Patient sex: M
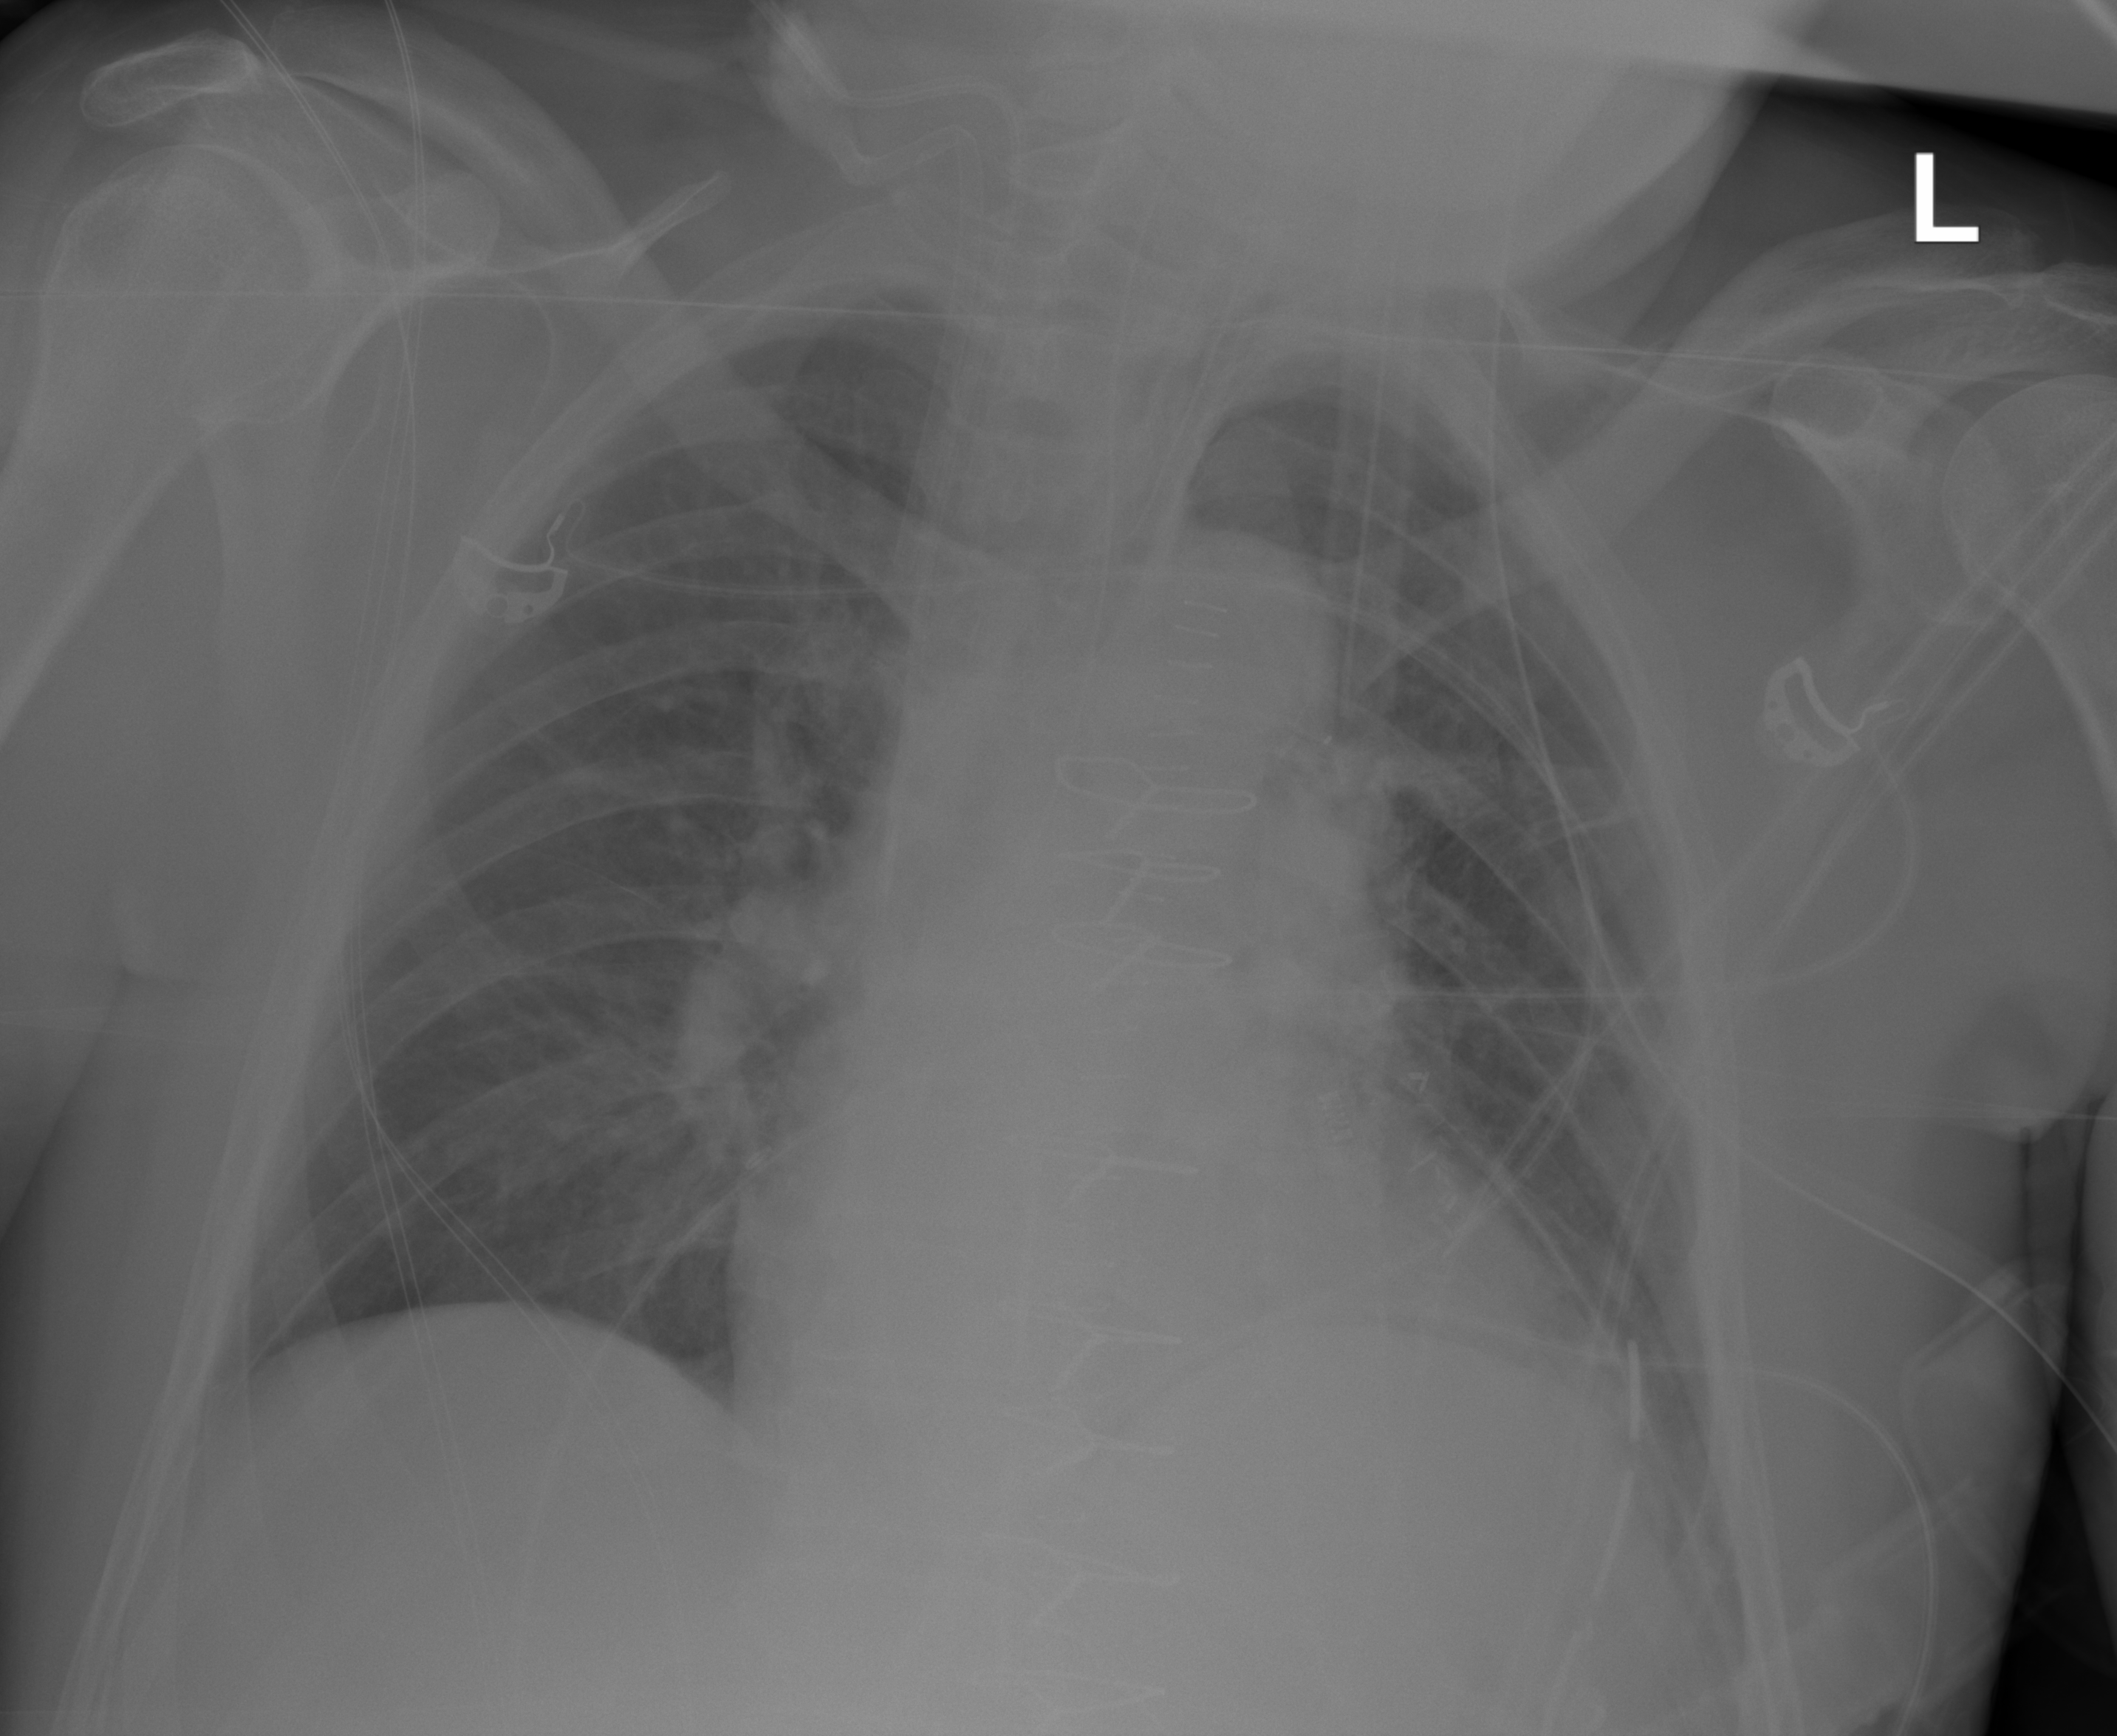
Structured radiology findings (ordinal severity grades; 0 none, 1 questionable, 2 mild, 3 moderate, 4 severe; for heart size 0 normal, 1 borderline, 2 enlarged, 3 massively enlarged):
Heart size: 2
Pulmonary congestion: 2
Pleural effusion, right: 0
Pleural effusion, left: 0
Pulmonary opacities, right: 0
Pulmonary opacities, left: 0
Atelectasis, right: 2
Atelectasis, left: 2